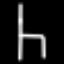
Label: chair